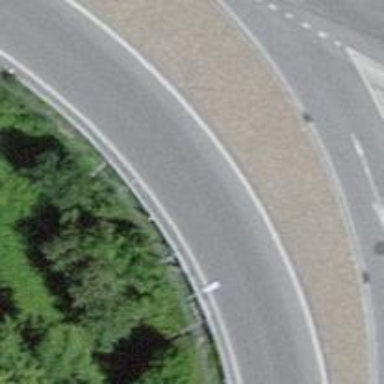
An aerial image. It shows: Trunk link highway.